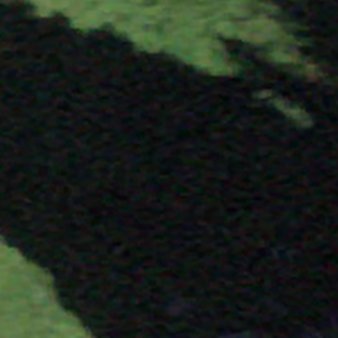
Label: other